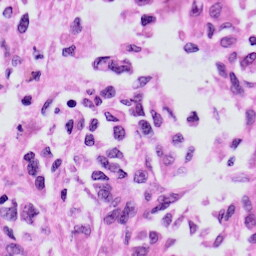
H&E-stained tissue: Skin